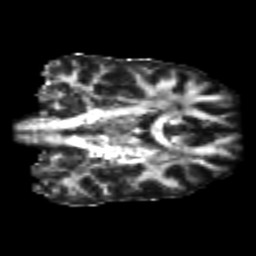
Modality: FA
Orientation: coronal
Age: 25
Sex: male
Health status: healthy
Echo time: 0.074 s